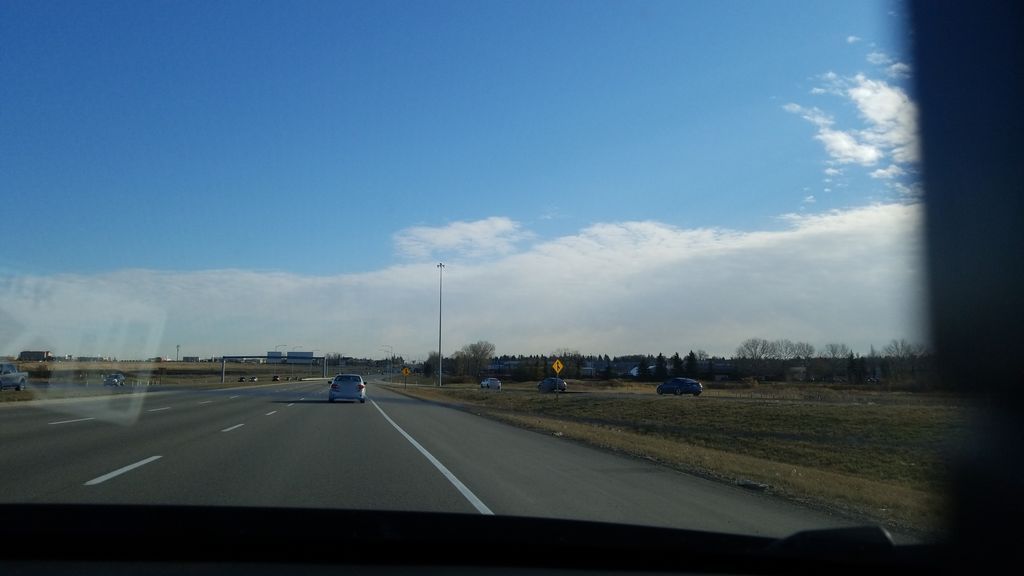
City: edmonton